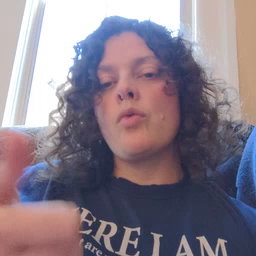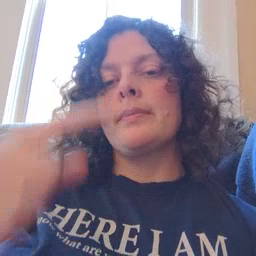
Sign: penny